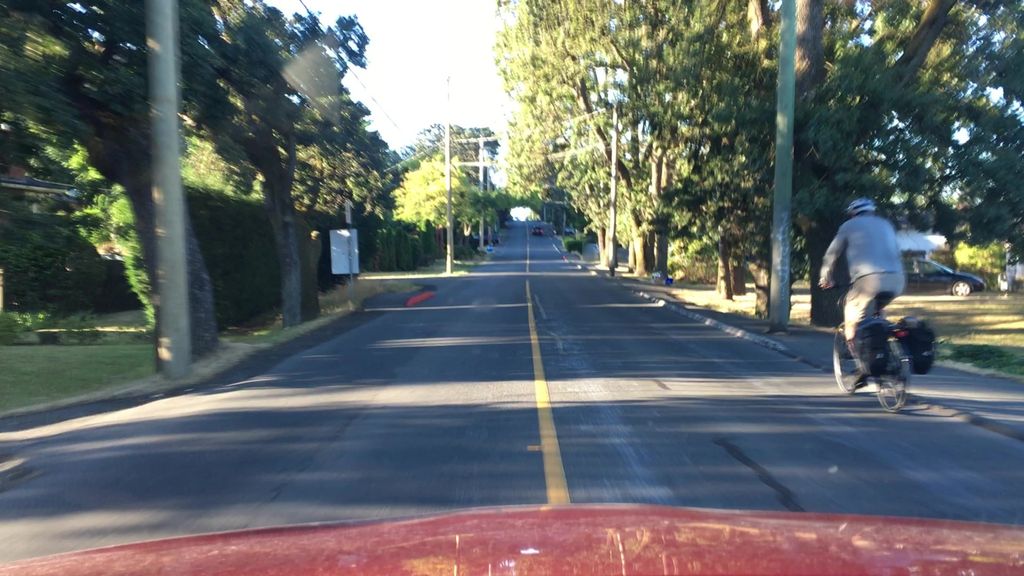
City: victoria